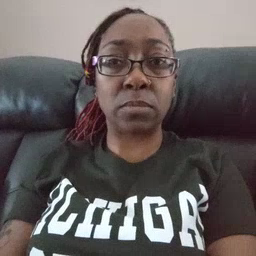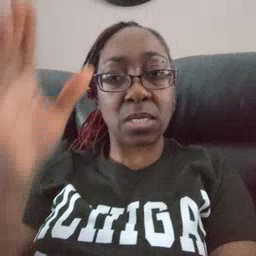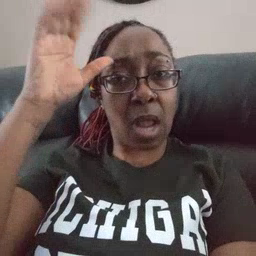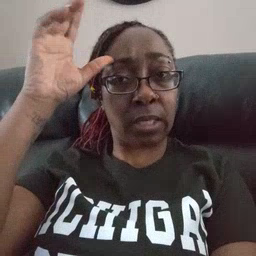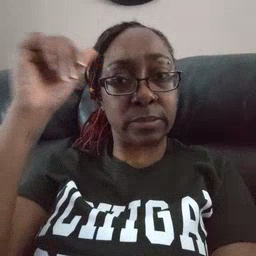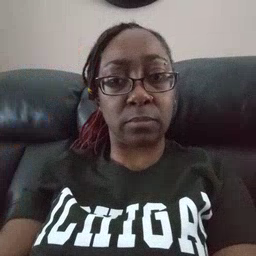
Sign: donkey